Question: '''
set.seed(1234)
mydata <- data.frame (
individual = factor(1:10),
M1a = factor (sample (c(1,2),10, replace = T)),
M1b = factor (sample (c(1,2),10, replace = T)),
pop = factor (c(rep(1, 5), rep (2, 5))),
yld = rnorm(10, 10, 2))
'''
Here M1a, M1b are fixed however individual is random.
'''
require(lme4)
model1 <- lmer(yld ~ M1a + M1b + pop + (1|individual), data = mydata)
model1
Error in function (fr, FL, start, REML, verbose) :
Number of levels of a grouping factor for the random effects
must be less than the number of observations
'''
Can we do this in lme4. These are known as animal model and asrmel can do some of such things (l<URL>.
EDITS: I forget to mention the relationship matrix is rquired. The following is pedigree structure to do so. To fit the example to size, I reduce the sample size to 10.
'''
peddf <- data.frame (individual = factor(1:10),
mother = c(NA, NA, NA, 1, 1, 1, 1,3, 3,3),
father = c(NA, NA, NA, 2, 2, 2, 2, 2, 2, 2))
individual mother father
1 1 NA NA
2 2 NA NA
3 3 NA NA
4 4 1 2
5 5 1 2
6 6 1 2
7 7 1 2
8 8 3 2
9 9 3 2
10 10 3 2
'''
In term of matrix is following (only lowerhalf triangle plus diagnonal is shown):
'''
1 NA NA NA NA NA NA NA NA NA
0 1 NA NA NA NA NA NA NA NA
0 0 1 NA NA NA NA NA NA NA
0.25 0.25 0 1 NA NA NA NA NA NA
0.25 0.25 0 0.25 1 NA NA NA NA NA
0.25 0.25 0 0.25 0.25 1 NA NA NA NA
0.25 0.25 0 0.25 0.25 0.25 1 NA NA NA
0 0.25 0.25 0.125 0.125 0.125 0.125 1 NA NA
0 0.25 0.25 0.125 0.125 0.125 0.125 0.25 1 NA
0 0.25 0.25 0.125 0.125 0.125 0.125 0.25 0.25 1
'''
In picture form:

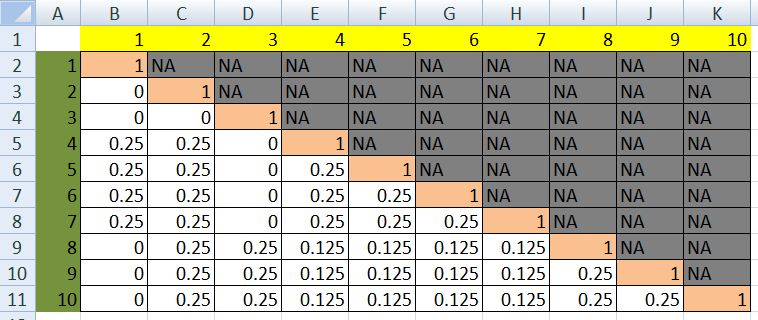
Answer: Try the 'kinship' package, which is based on 'nlme'. See <URL> on r-sig-mixed-models for details.
For non-normal responses, you'd need to modify 'lme4' and the 'pedigreemm' package; see <URL> for details.